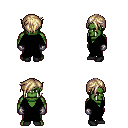
a pixel art fantasy rpg character, male body template, orc, green skin, black robe, red pants, white blonde pixie cut hairstyle, metal gloves, black shoes, four views (front, back, left, right), 2x2 character sprite sheet, small pixel art, hard edges, no anti-aliasing